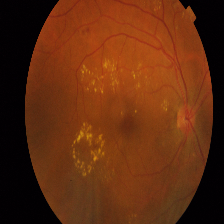
Diabetic retinopathy grade: Proliferative DR